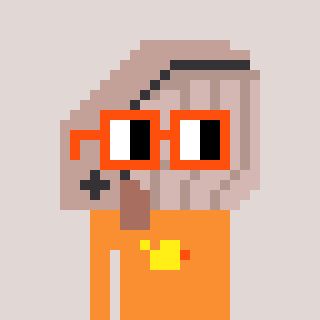
a pixel art character with square orange glasses, a whale-shaped head and a orange-colored body on a warm background